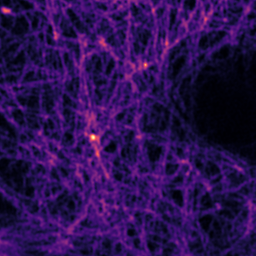
Label: Super-resolution F-actin image